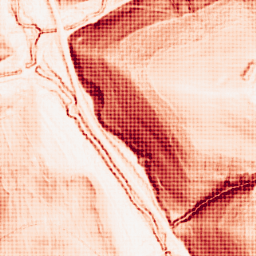
Category: morphological
Decomposition family: morphological_square
Decomposition parameters: operation: gradient
size: 3
Upsampling method: sinc_hamming
Upsampling parameters: scale: 4
kernel_size: 4
Upsampling scale: 4